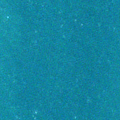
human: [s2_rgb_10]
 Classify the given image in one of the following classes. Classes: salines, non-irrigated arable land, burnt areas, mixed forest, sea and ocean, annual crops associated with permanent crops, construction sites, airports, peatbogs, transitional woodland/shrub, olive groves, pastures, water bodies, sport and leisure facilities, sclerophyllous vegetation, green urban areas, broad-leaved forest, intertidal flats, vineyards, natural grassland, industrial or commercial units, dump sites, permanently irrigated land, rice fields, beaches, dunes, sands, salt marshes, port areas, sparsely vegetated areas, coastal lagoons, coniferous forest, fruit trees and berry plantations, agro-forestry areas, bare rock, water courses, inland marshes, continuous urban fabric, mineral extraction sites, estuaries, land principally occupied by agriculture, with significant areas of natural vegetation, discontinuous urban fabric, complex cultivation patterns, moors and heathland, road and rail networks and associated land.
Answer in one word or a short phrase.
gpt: sea and ocean